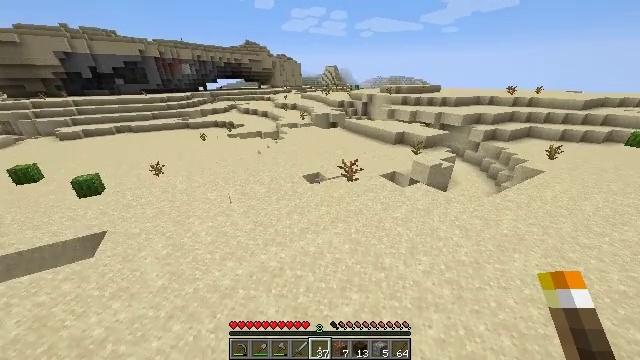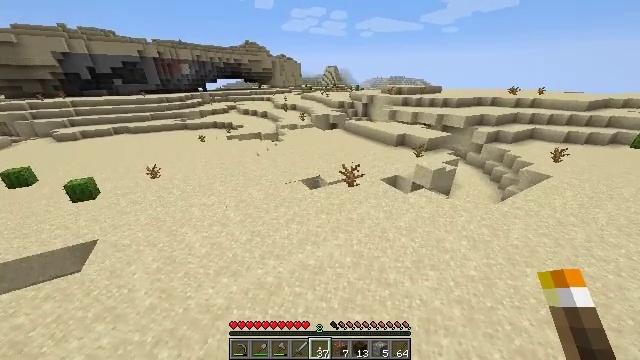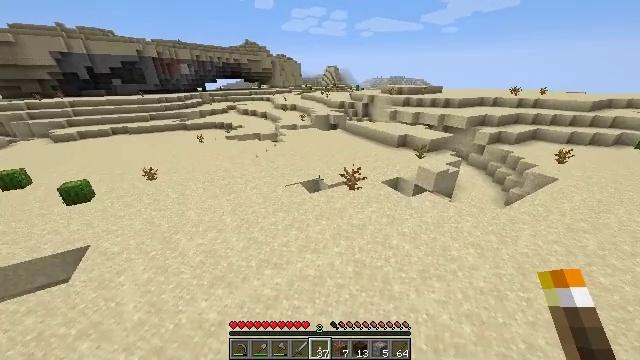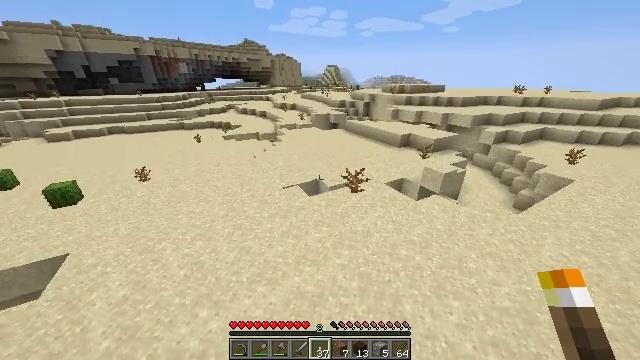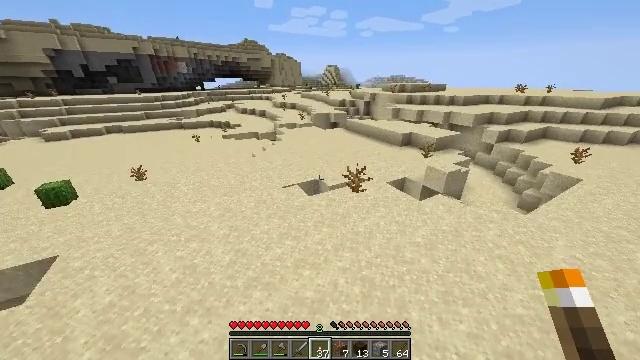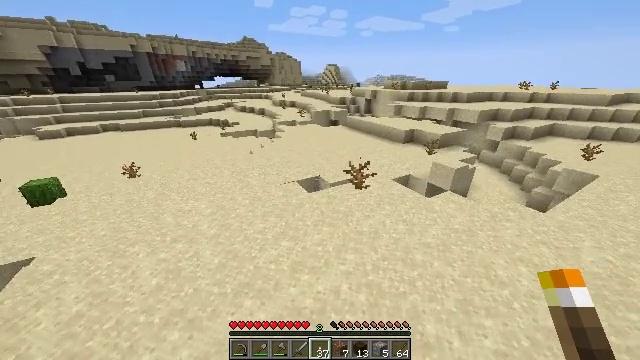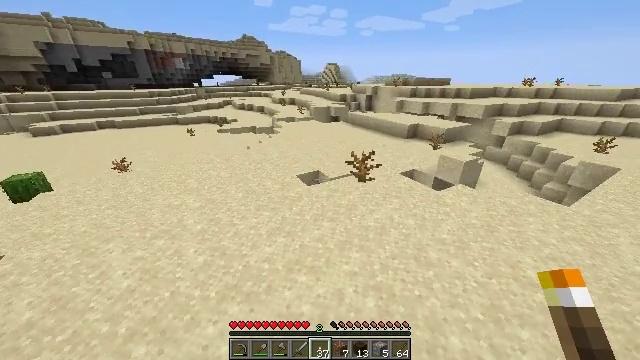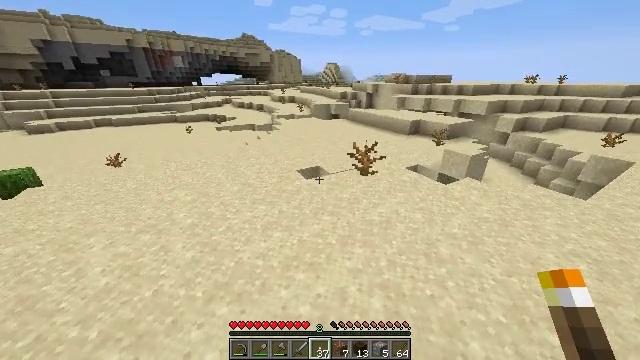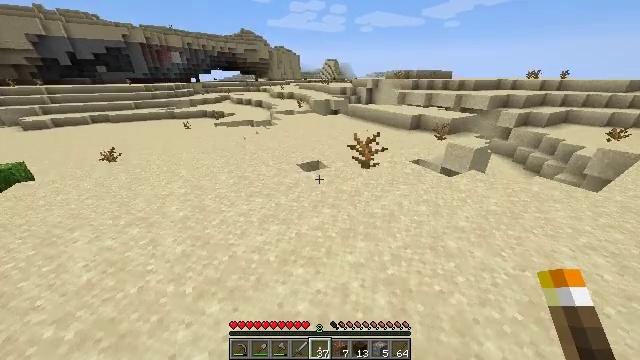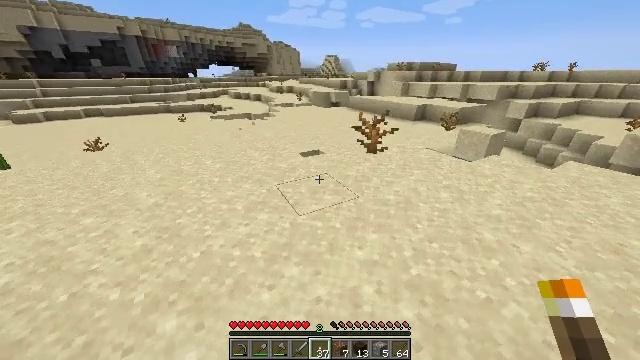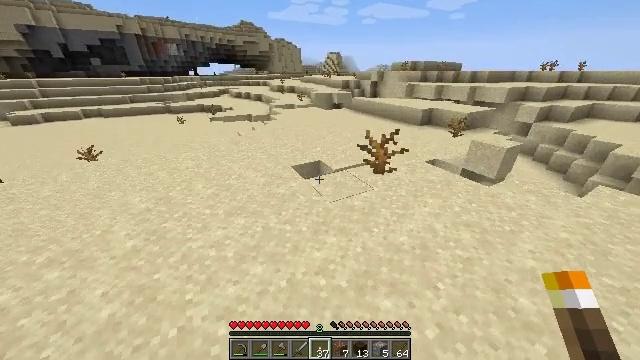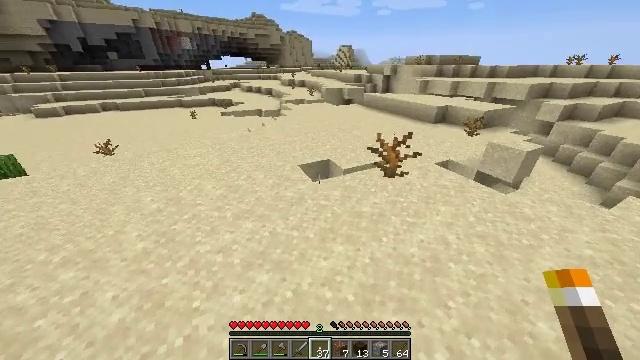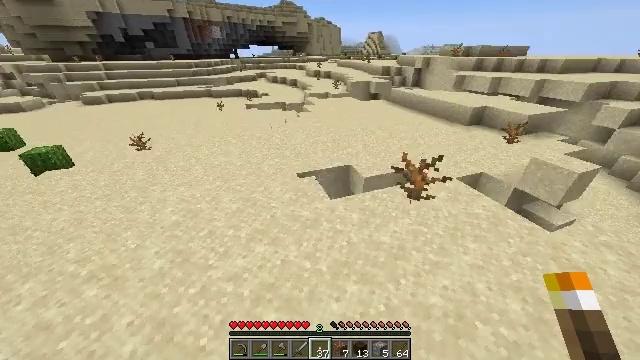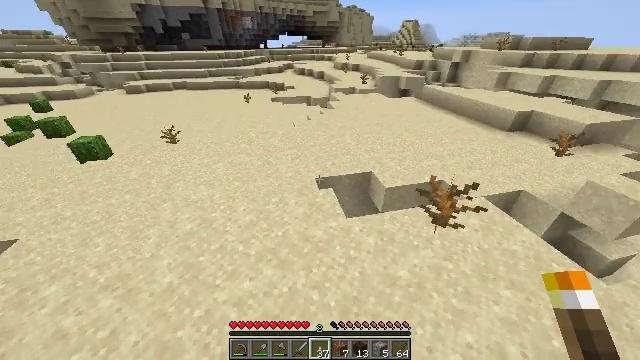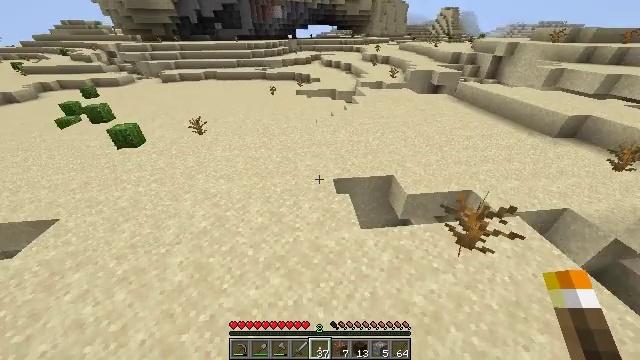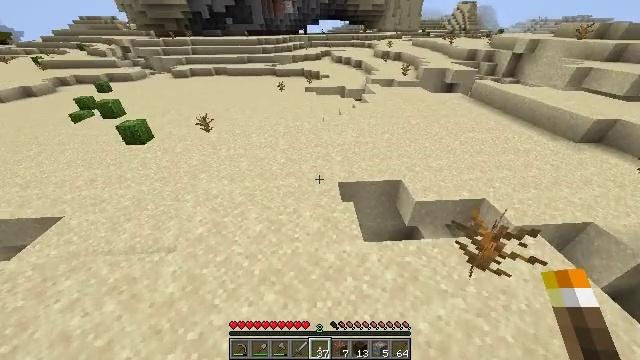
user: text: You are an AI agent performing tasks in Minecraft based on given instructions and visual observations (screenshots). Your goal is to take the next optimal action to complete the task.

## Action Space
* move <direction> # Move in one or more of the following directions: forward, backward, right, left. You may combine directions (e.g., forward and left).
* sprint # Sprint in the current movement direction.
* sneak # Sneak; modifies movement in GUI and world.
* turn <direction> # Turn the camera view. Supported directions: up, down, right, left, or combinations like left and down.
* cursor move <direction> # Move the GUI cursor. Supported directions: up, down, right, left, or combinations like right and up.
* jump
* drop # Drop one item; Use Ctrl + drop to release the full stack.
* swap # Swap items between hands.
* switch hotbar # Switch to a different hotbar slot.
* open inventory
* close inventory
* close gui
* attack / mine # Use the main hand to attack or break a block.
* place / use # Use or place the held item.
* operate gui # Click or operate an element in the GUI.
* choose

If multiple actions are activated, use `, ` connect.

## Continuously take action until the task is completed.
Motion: motion action
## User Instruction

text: Harvest hay blocks from the village.
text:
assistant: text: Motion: move forward, sprint, jump
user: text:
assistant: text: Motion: move forward, sprint, jump
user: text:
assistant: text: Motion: move forward, sprint, jump
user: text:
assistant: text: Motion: move forward, sprint, jump
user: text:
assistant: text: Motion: move forward, sprint, jump
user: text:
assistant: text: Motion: move forward, sprint, jump
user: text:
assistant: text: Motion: move forward, sprint, jump
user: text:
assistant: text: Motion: move forward, sprint, jump
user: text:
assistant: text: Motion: move forward, sprint, jump
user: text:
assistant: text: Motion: move forward, sprint, jump
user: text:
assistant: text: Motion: move forward, sprint, turn left and down, jump
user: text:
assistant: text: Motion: move forward, sprint, turn left and down, jump
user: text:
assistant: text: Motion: move forward, sprint, turn left and down, jump
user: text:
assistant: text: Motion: move forward, sprint, turn left and down, jump
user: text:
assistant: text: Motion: move forward, sprint, turn left, jump
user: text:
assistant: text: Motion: move forward and move left, sprint, jump
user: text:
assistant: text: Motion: move forward and move left, sprint, jump
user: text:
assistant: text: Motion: move forward and move left, sprint, jump
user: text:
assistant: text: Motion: move forward and move left, sprint, jump
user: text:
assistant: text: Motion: move forward and move left, sprint, jump
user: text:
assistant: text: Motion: move forward and move left, sprint, jump
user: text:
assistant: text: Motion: move forward and move left, sprint, jump
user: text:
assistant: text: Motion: move forward, sprint, turn down, jump
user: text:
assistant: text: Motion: move forward, sprint, turn down, jump
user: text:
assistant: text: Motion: move forward, sprint, turn down, jump
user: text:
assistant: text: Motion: move forward, sprint, turn right and down, jump
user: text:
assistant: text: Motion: move forward, sprint, turn right and down, jump
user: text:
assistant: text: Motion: move forward, sprint, turn right and down, jump
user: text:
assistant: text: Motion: move forward, sprint, turn right and up, jump
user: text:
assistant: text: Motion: move forward, sprint, turn right and up, jump